Question: I want to create a facetted lineplot. In each subplot, one y-value (y1 or y2) is compared to the baseline. The y-value and baseline should be visualized by different colours, but this colour scheme should stay consistent within each subplot. As a legend, I only require 2 entries: "y-value" and "baseline", since the header of each subplot names the y-value to be compared.
Yet, I only got this (sample code):
'''
library(ggplot2)
library(reshape)
df = data.frame(c(10,20,40),c(0.1,0.2,0.3),c(0.1,0.4,0.5),c(0.05,0.1,0.2))
names(df)[1]="classes"
names(df)[2]="y1"
names(df)[3]="y2"
names(df)[4]="baseline"
df$classes <- factor(df$classes,levels=c(10,20,40), labels=c("10m","20m","40m"))
dfMelted <- melt(df)
diagram <- ggplot()
diagram <- diagram + theme_bw(base_size=16)
diagram <- diagram + geom_point(data=dfMelted, size=4, aes(x=factor(classes),y=value, colour=variable, shape=variable))
diagram <- diagram + geom_line(data=dfMelted, aes(x=factor(classes),y=value, group=variable, colour=variable))
diagram <- diagram + facet_wrap(~ variable, ncol=1)
diagram
'''
And this is how it looks so far:

I tried to create groups, each comprising one y-dataset and the duplicated baseline data. Then, I used facetting in terms of the group-column. Unfortunately, this results in the use of many different colours and a huge legend. Is there any better way to do this?
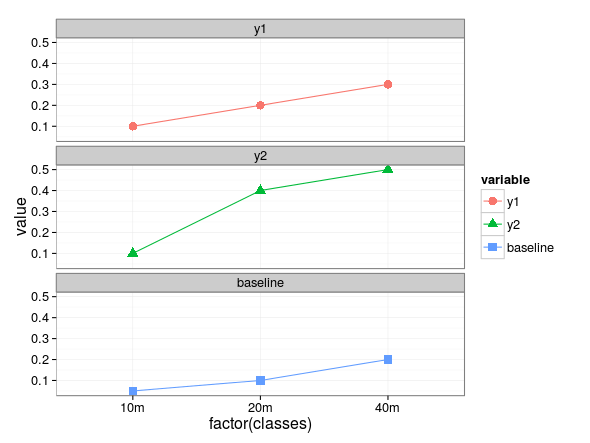
Answer: Is this what you had in mind?
'''
df = data.frame(classes=c(10,20,40), y1=c(0.1,0.2,0.3), y2=c(0.1,0.4,0.5),
baseline=c(0.05,0.1,0.2))
df$classes <- factor(df$classes, levels=c(10,20,40),
labels=c("10m","20m","40m"))
# Two melts to create a grouping variable for baseline vs. new value (y1 or y2)
# and another grouping variable for faceting on y1/y2
dfm=melt(df, id.var=c(1,4))
names(dfm)[3] = "y_value"
dfm=melt(dfm, id.var=c(1,3))
ggplot(dfm, aes(x=classes, y=value, group=variable, colour=variable)) +
geom_point() + geom_line() +
theme_bw(base_size=16) +
facet_grid(. ~ y_value)
'''